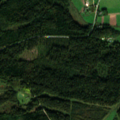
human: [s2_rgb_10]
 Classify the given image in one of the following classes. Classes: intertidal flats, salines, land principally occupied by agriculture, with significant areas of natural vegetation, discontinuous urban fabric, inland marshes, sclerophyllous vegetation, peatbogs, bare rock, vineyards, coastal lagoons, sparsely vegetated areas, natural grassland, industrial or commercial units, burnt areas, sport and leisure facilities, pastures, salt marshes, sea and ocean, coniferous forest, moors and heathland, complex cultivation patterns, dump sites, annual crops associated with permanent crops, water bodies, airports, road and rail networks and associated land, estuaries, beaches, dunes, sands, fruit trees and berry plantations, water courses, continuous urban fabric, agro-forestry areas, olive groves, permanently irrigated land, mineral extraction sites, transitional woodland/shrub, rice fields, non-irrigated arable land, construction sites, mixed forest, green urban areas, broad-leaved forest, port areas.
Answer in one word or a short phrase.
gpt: non-irrigated arable land, pastures, coniferous forest, mixed forest, transitional woodland/shrub